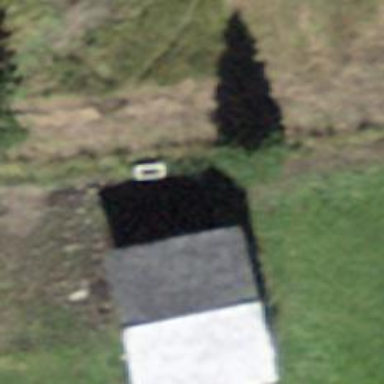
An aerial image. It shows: Rural barn.